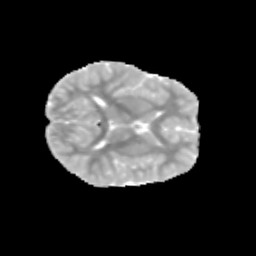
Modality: MD
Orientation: axial
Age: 13
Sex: male
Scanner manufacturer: siemens
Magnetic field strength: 3 T
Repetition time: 3.8 s
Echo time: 0.07 s